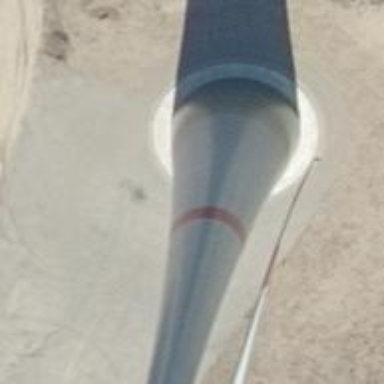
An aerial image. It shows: Wind generator in the form of horizontal axis wind turbine.